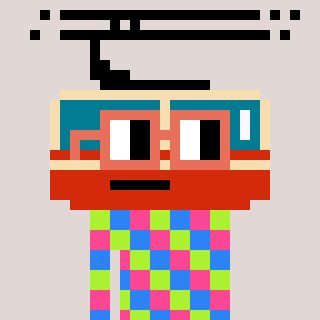
a pixel art character with square orange glasses, a tram wagon-shaped head and a cold-colored body on a warm background